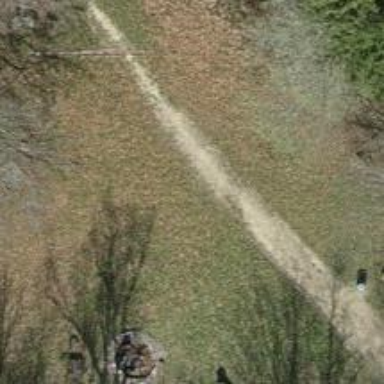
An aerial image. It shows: Compacted path road.